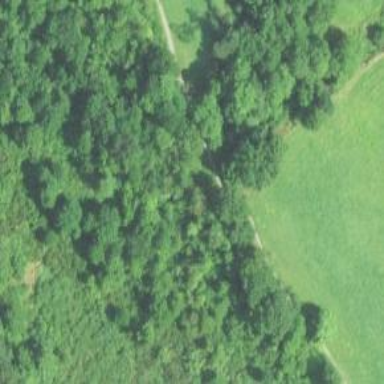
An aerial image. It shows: Path leading to bridge.